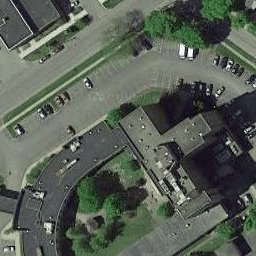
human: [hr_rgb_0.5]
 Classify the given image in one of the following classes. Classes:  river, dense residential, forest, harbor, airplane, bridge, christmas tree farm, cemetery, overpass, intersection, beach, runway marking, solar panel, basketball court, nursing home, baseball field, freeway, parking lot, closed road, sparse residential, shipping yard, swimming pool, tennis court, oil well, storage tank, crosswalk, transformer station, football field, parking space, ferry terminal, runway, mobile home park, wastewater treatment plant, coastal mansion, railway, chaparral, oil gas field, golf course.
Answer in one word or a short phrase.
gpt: nursing home